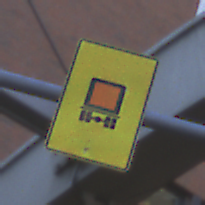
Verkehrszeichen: KennzeichnungspflichtigeFahrzeugeGefaehrlicheGueterOhnePfeilsymbol
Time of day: SunriseSunset
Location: Outdoor (Urban)
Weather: Clear
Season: NotSpecified
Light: Natural